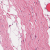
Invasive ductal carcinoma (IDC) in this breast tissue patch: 0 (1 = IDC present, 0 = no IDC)